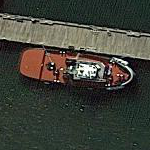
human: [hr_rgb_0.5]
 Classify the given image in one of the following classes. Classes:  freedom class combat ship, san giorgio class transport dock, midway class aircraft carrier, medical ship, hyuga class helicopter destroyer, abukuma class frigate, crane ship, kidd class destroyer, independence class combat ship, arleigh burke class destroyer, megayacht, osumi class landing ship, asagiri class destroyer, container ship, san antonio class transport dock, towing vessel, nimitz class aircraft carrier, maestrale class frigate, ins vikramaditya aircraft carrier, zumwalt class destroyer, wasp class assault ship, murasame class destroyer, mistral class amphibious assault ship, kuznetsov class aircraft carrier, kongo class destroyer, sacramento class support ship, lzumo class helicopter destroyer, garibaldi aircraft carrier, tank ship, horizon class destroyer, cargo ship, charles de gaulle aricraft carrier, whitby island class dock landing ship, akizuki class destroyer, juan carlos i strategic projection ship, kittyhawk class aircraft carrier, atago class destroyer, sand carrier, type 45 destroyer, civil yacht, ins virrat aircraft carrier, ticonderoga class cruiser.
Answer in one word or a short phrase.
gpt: Towing vessel